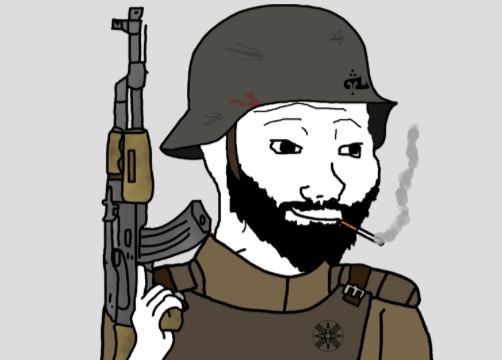
Label: 5_Doomer